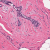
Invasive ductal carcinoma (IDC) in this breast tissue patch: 0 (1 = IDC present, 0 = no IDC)